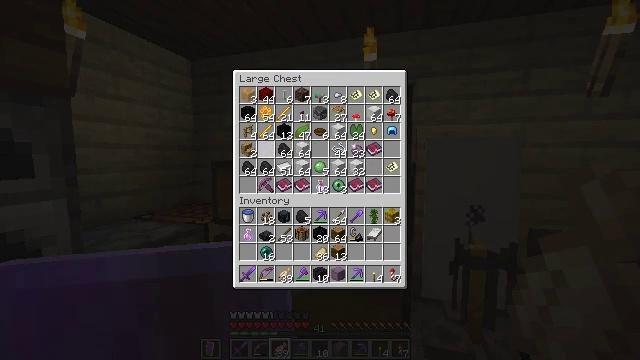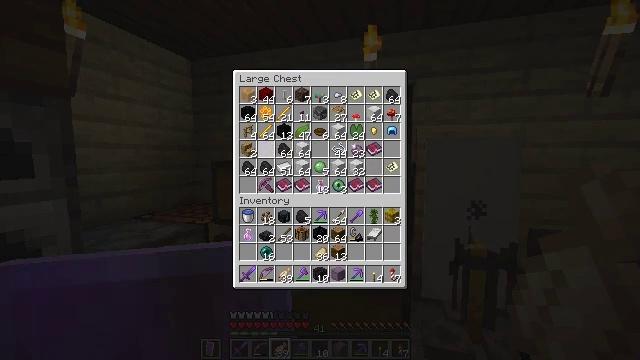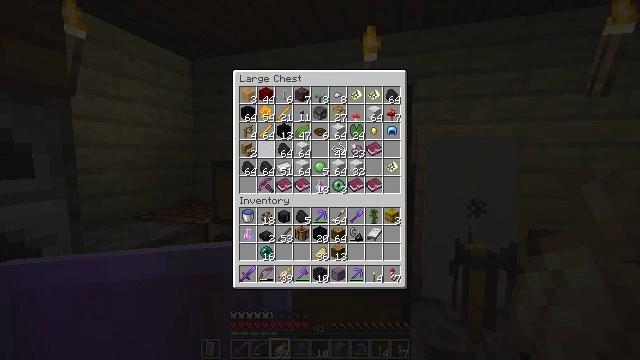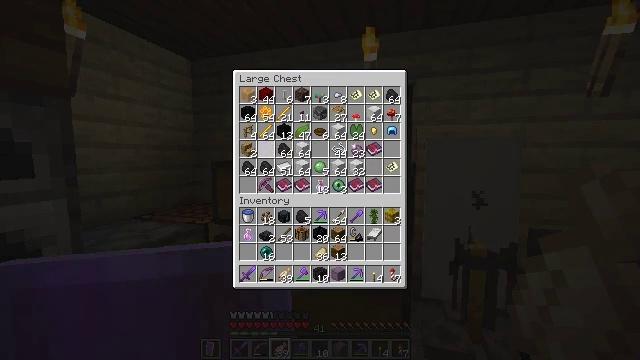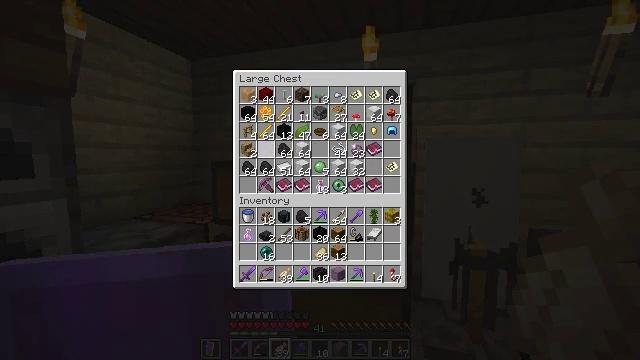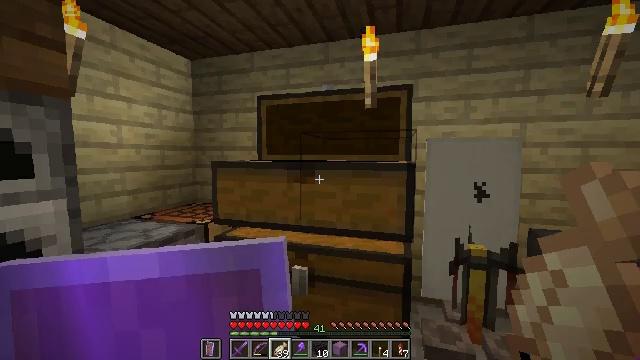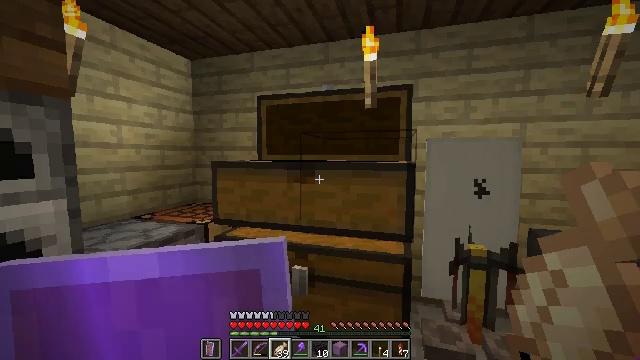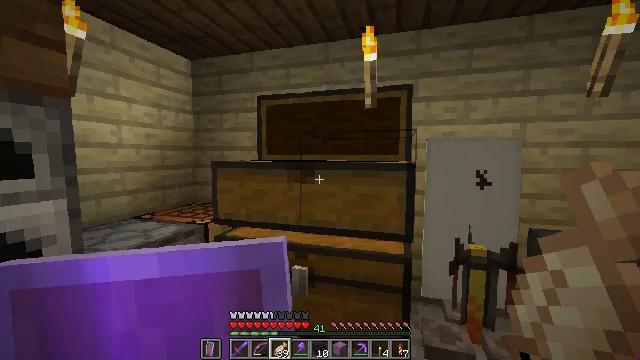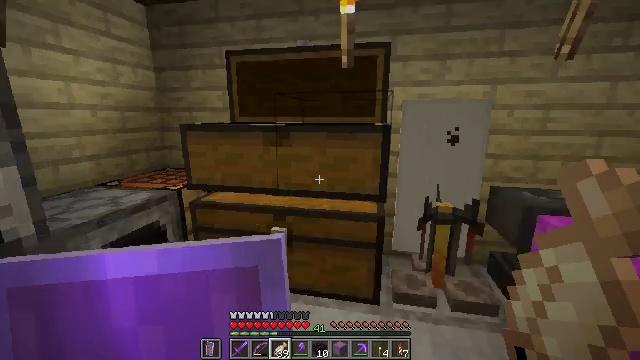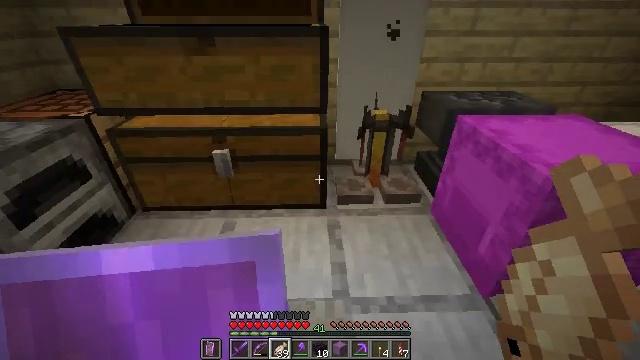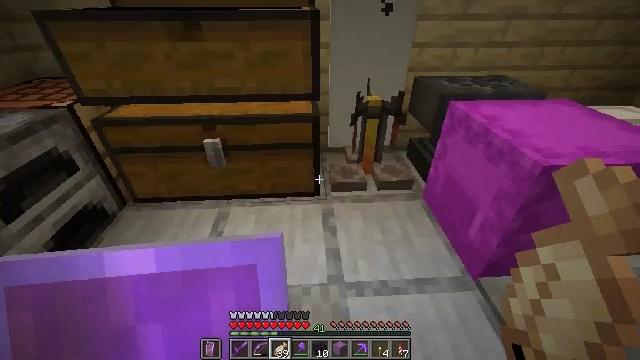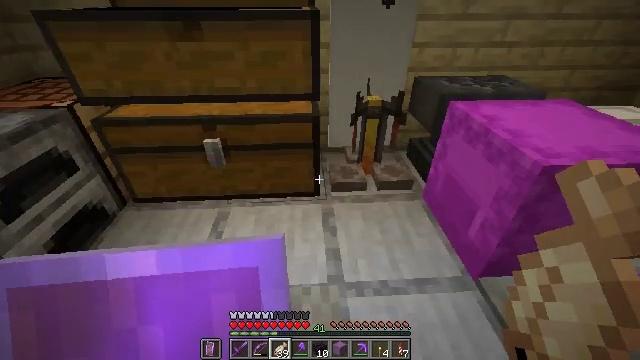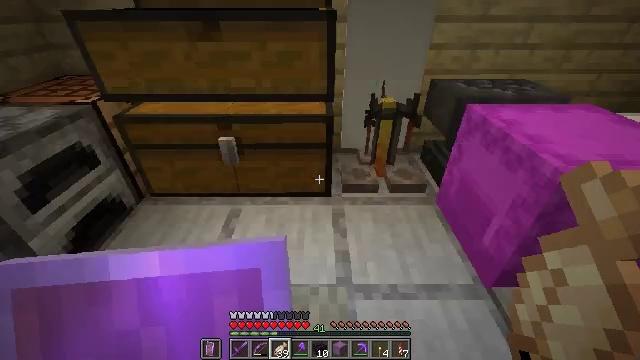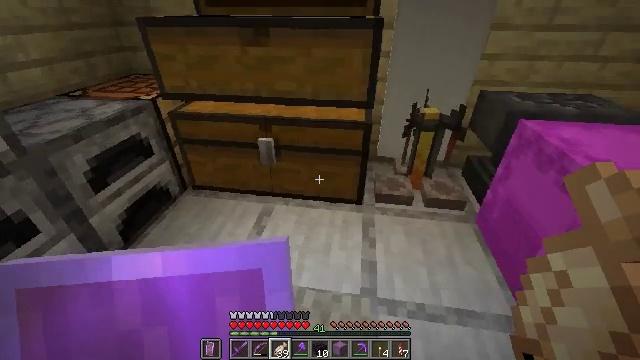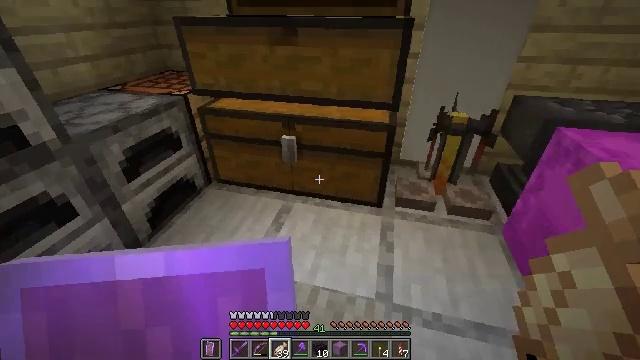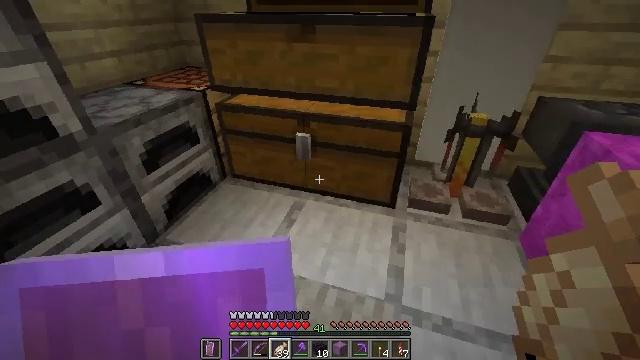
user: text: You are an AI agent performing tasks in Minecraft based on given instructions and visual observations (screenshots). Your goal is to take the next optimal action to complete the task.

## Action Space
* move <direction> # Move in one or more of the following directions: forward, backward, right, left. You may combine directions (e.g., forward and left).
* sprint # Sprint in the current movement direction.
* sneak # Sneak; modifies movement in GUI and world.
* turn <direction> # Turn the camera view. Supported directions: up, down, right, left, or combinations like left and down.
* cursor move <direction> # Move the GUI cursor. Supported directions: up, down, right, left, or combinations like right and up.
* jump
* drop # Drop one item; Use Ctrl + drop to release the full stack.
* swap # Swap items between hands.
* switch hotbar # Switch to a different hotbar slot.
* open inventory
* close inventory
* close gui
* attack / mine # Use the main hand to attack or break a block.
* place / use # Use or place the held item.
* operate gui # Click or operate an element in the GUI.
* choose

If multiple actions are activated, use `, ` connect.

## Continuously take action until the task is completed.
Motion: motion action
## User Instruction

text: Use a crafting table to craft brown dye.
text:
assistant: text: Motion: sneak
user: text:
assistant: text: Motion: no_op
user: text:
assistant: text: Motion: no_op
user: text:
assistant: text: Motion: no_op
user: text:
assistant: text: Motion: no_op
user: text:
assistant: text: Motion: no_op
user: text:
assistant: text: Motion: no_op
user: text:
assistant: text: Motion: turn right and down
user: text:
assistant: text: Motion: turn right and down
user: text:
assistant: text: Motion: turn right and down
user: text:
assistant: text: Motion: no_op
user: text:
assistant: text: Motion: turn left
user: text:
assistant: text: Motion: turn left and up
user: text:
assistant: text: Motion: turn left
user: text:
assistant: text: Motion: turn left
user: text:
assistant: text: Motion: turn left and down
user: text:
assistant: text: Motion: turn left and down
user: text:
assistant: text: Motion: no_op
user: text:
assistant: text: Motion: no_op
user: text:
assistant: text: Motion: no_op
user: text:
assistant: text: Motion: no_op
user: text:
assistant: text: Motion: no_op
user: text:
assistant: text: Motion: no_op
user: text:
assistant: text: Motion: no_op
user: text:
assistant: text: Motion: no_op
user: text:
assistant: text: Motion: no_op
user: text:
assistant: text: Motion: no_op
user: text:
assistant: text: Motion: no_op
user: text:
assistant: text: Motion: no_op
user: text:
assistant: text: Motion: turn right